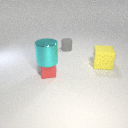
large cyan metal cylinder above small red rubber cube